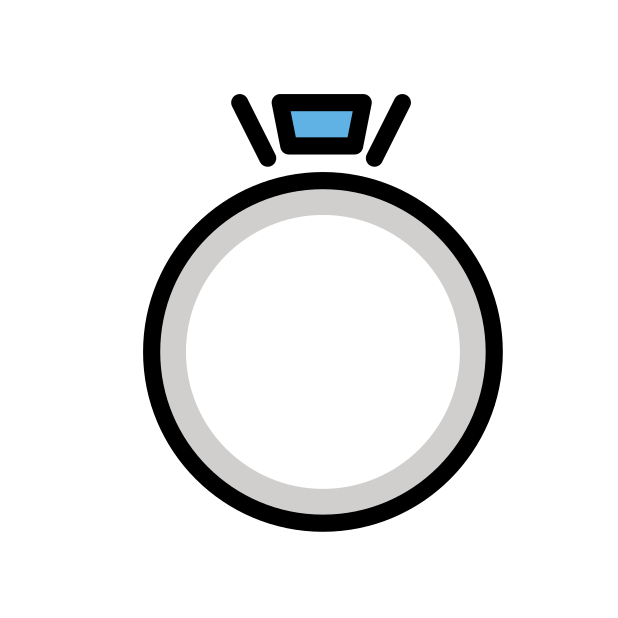
ring